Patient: sex M, age 54
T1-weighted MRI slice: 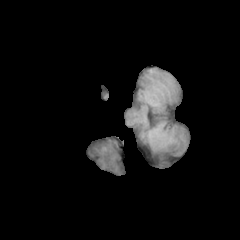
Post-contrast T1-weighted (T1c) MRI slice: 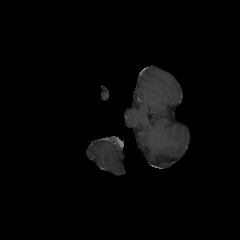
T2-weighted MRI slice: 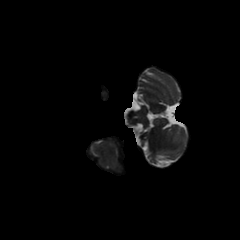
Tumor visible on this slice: no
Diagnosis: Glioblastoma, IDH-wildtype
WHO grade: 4